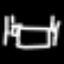
Label: bed